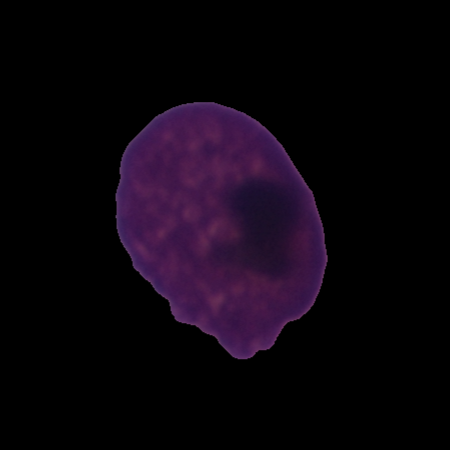
Label: cancer